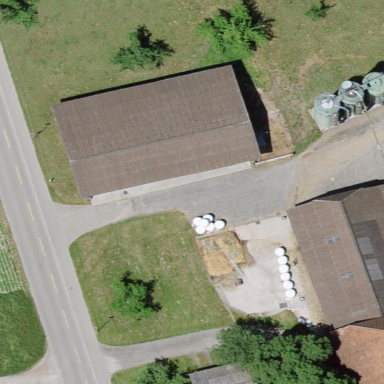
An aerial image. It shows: Group of garages.